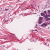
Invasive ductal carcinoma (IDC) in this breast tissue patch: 0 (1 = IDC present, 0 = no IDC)